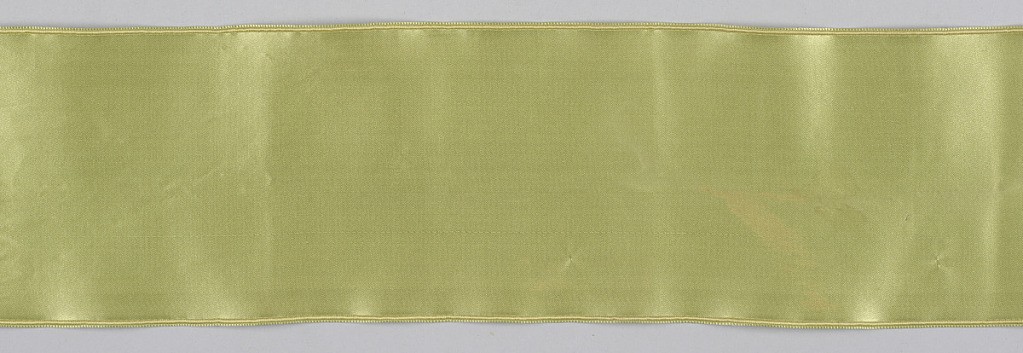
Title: Textile
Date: late 19th century
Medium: silk Technique: double-faced satin weave
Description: Light green satin ribbon with cord edge.